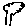
Label: tree